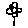
Label: flower